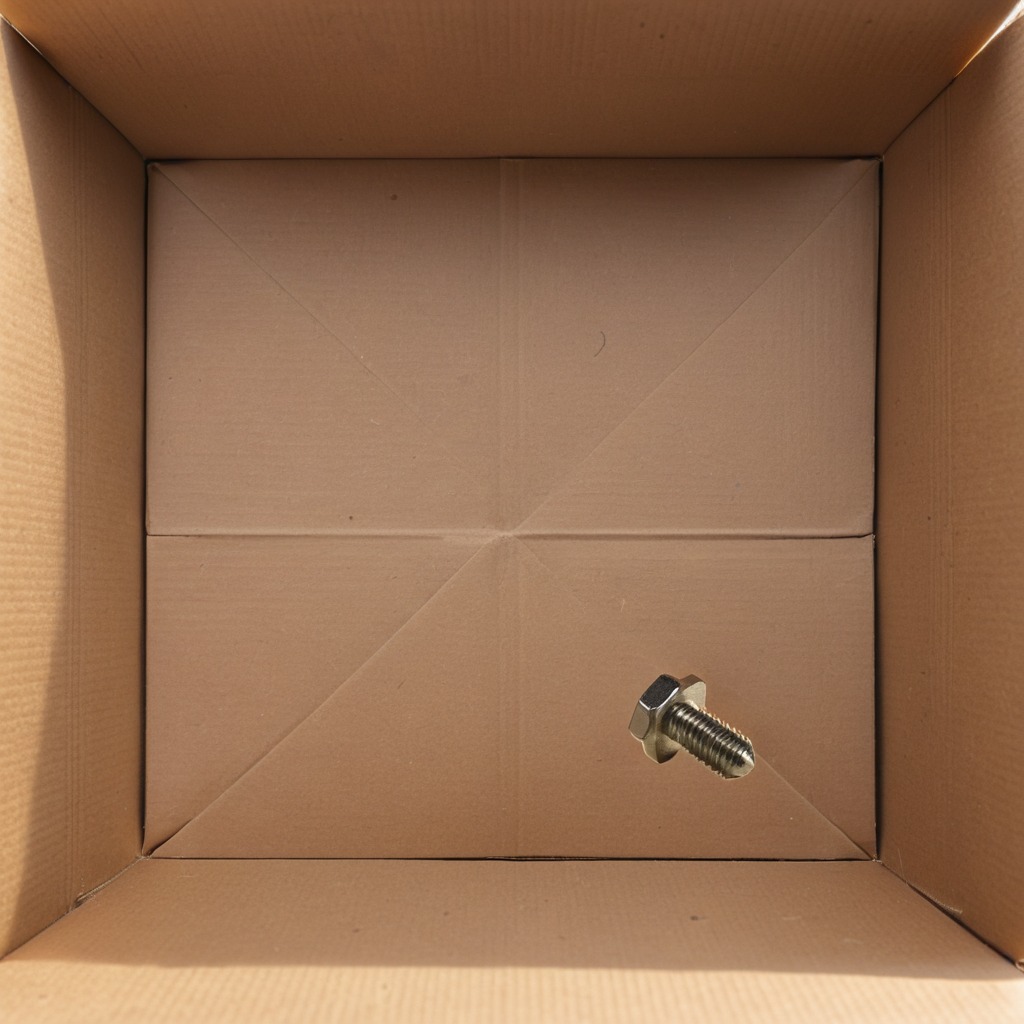
A metal screw is lying on the cardboard box surface in an outdoor workshop during daytime bright natural light soft shadows slightly creased but